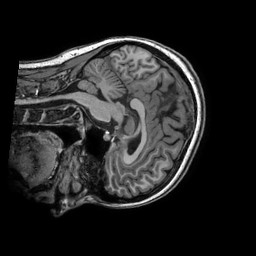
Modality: T1w
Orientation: sagittal
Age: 19
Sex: female
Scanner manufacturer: ge
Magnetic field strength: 3 T
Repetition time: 0.008832 s
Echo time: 0.003772 s